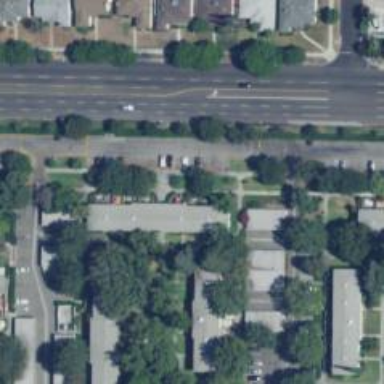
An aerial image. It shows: Footway along the road.